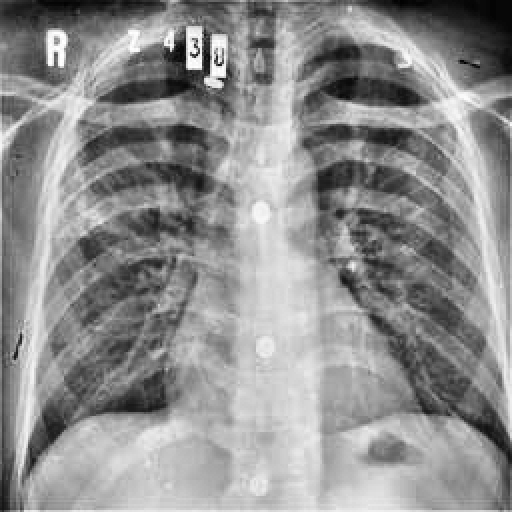
Finding: TUBERCULOSIS